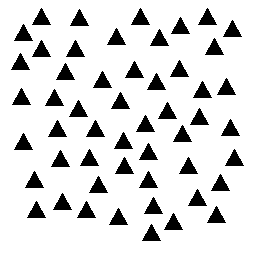
Squares: 0
Triangles: 52
Stars: 0
Total shapes: 52